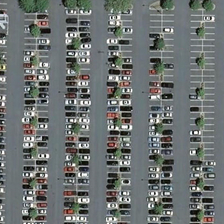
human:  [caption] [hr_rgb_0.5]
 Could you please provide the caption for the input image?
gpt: many cars are in a parking lot with some green trees .

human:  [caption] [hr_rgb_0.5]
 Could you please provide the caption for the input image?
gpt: many cars are in a parking lot with some green trees .

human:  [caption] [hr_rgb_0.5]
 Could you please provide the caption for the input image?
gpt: many cars are in a parking lot with some green trees .

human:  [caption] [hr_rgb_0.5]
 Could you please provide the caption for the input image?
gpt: many cars are in a parking lot with some green trees .

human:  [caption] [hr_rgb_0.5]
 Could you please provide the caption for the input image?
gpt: many cars are in a parking lot with some green trees .